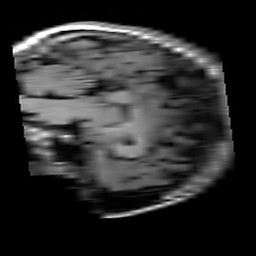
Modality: T1w
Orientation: sagittal
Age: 20
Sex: female
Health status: healthy
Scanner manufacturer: siemens
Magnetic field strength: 3 T
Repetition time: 4.1 s
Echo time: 0.0085 s